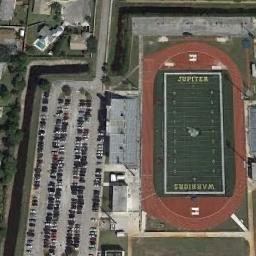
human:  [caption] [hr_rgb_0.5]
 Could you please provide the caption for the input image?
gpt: There are many buildings next to the ground track field .

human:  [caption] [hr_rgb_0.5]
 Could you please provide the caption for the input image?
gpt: Next to the track are houses .

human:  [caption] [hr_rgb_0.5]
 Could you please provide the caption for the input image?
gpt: Track and field are next to buildings and parking lots .

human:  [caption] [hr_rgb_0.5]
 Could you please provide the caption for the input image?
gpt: The ground track field with a gridiron is next to a parking lot .

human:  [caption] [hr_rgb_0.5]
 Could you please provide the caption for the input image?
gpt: A ground track field with a red track beside a parking lot .